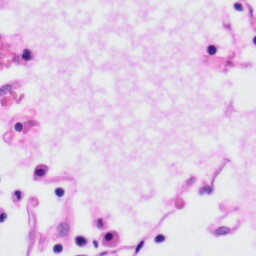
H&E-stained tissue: Tonsil